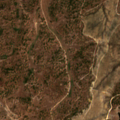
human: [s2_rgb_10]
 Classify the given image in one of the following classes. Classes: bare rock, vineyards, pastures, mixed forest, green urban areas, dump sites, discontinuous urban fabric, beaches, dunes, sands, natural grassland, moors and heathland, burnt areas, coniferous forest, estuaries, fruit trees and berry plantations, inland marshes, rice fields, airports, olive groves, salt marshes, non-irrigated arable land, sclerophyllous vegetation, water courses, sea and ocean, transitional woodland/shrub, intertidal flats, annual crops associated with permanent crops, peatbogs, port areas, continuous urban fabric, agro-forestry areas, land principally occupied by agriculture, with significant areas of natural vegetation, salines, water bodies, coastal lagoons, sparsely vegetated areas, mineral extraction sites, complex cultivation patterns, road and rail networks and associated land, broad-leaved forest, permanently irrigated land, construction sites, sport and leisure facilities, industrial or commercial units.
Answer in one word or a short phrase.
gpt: agro-forestry areas, broad-leaved forest, transitional woodland/shrub